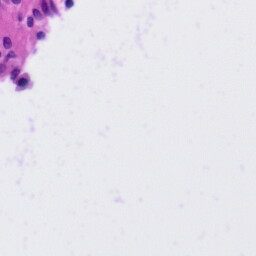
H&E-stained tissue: Tonsil